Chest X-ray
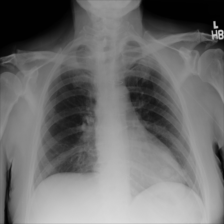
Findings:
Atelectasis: negative
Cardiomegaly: negative
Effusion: negative
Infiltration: negative
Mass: positive
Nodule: negative
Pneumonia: negative
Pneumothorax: negative
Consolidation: negative
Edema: negative
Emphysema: negative
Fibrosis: negative
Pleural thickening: negative
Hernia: negative